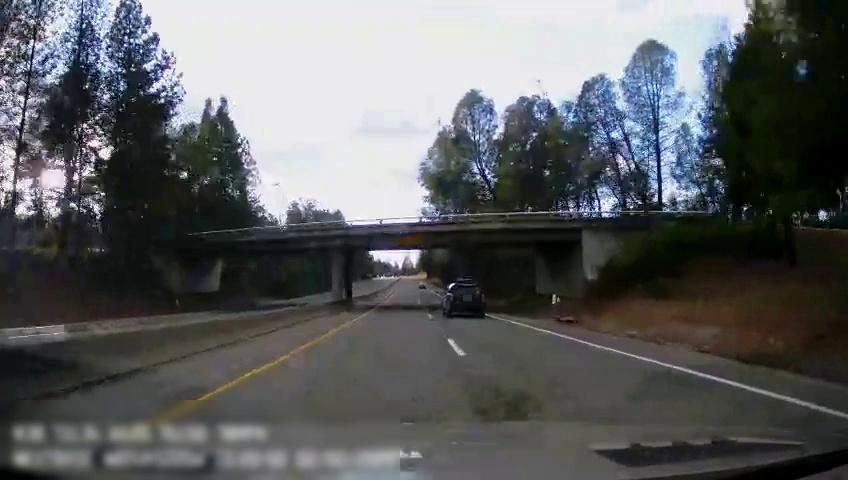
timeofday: Day
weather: Sunny
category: Drivable Space
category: Drivable Space
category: Vehicles | SUV
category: Lanes | Opposite Lane
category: Lanes | Opposite Lane
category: Lanes | Alternate Lane
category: Lanes | Current Lane
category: Lanes | Alternate Lane